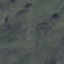
Land use / land cover: HerbaceousVegetation